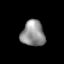
Tissue: lung
Cell type: Epithelial cells
Senescence score: 0.2189
Nuclear area (px): 589
Mean DAPI intensity: 144.63